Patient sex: F
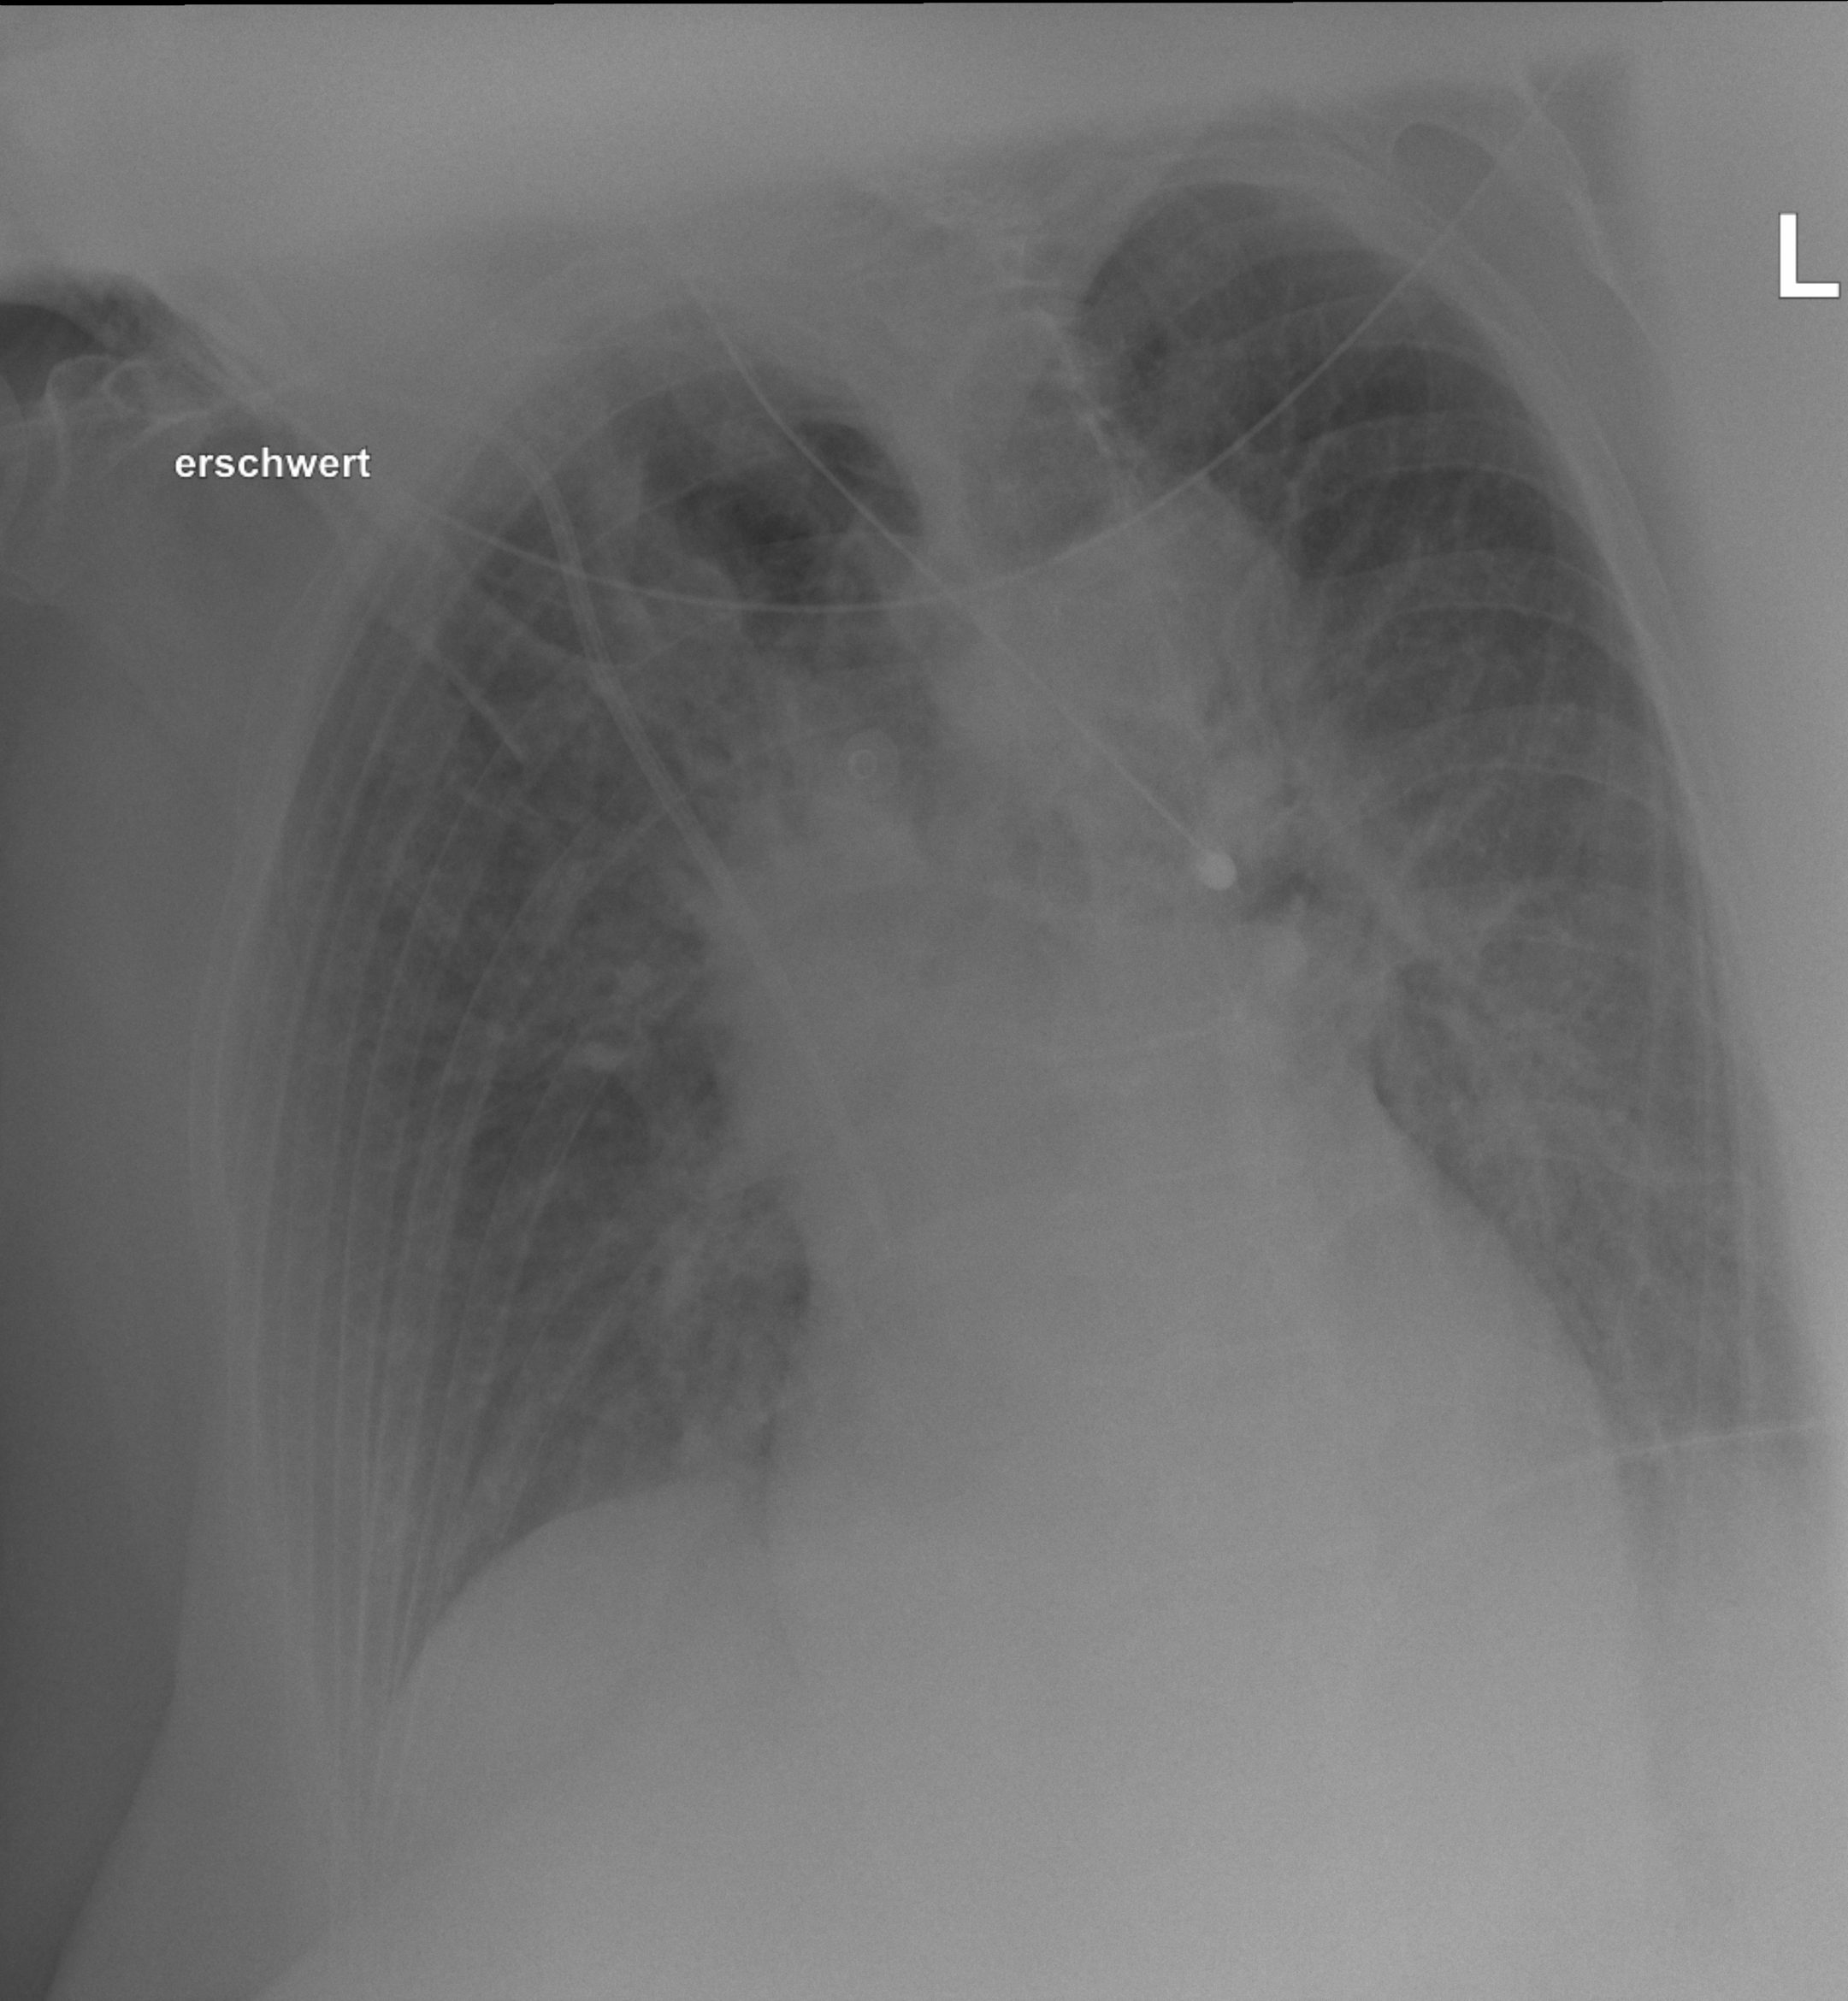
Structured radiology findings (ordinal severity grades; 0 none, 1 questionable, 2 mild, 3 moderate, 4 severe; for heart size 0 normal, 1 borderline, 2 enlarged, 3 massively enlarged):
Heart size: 1
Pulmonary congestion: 2
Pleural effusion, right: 2
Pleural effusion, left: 2
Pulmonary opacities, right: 3
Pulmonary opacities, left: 2
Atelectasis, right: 2
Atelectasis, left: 2